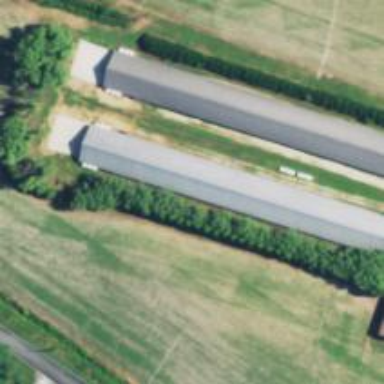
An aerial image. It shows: Farmyard area.